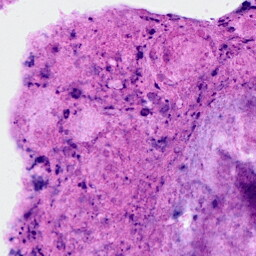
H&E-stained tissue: Breast